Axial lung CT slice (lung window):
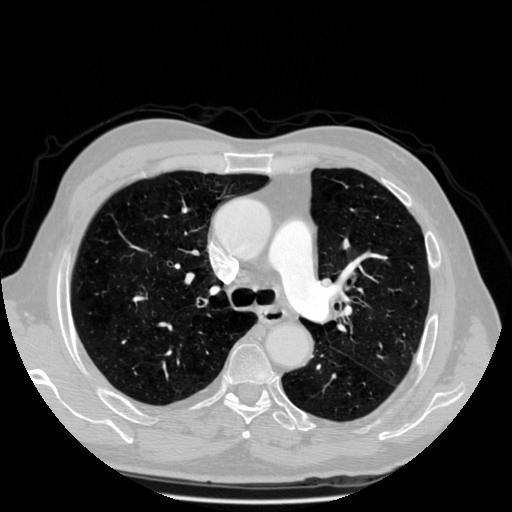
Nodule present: no